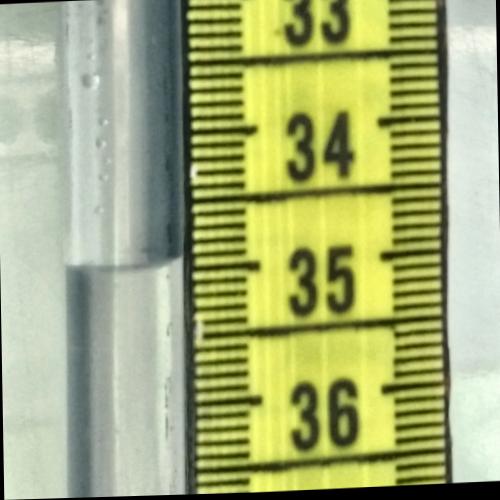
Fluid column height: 34.9 cm